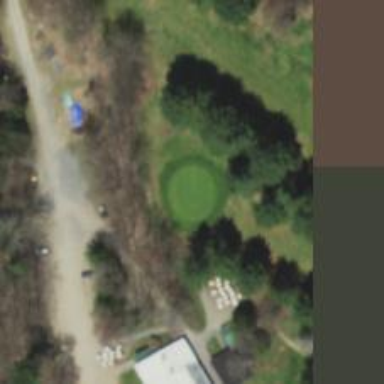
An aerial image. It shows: View of golf hole.